Question: My app gets killed due to "per-process-limit", however what I see in profiler is quite low

Do I understand right that the value Im interested in is "Live Bytes" and not "Overall Bytes" ?
In device crash log I see following line:
Name rpages recent_max [reason]
(state)
MyApp 167076 167076 [per-process-limit] (frontmost) (resume)
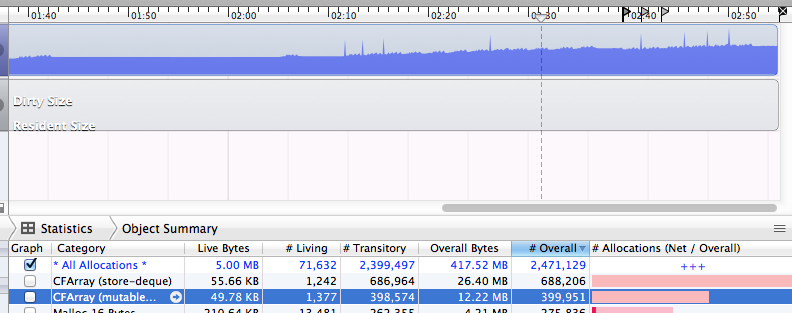
Answer: those numbers depends largely on the filters you've set up, which we can't see from the screenshot.
regardless of that however, you should depend on the Resident Size of the VM Tracker instrument to get a real handle on the memory usage of your app.
the most crucial difference between the two is that Resident Size actually includes all of the memory used by your UIView's backing store for the actual pixel data.
see <URL>.